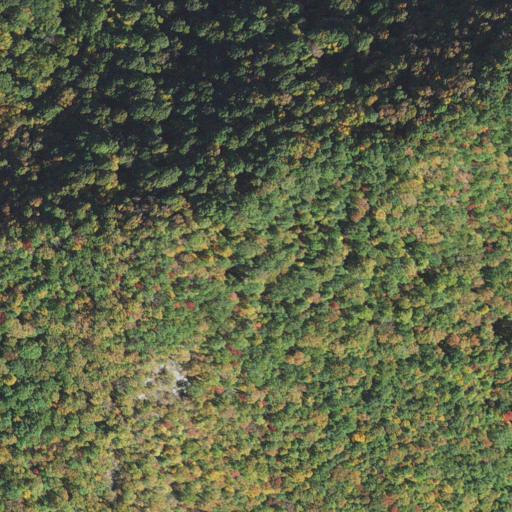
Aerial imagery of mountain in North Carolina named Rockyface Mountain containing deciduous forest and mixed forest